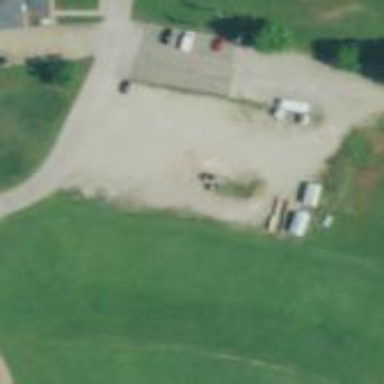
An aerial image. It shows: Parking area.